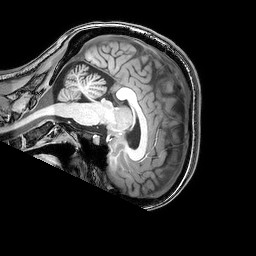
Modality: T1w
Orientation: sagittal
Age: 27
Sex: female